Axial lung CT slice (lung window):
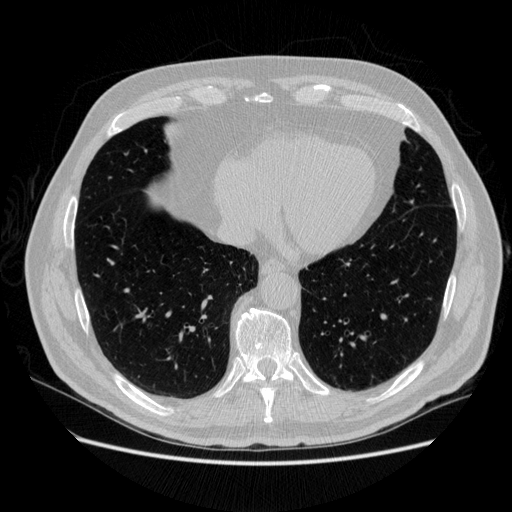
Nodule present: no